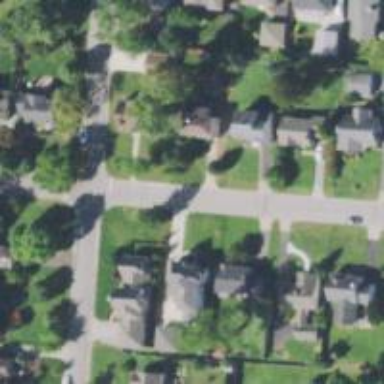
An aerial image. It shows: Residential driveway serving as service road.